Question: Here is my table: (removed and added rendered HTML at the bottom.)
'''
<table style="width: 100%; white-space: nowrap; overflow: hidden;">
<tbody><tr>
<th>
Department
</th>
<th>
Function
</th>
<th>
Process
</th>
<th style="max-width: 75px;">
Procedure
</th>
<th>
</th>
</tr>
<tr>
<td>Legal Process</td>
<td>Setup and Maintenance</td>
<td>New placement scrub</td>
<td>Review of newly placed accounts to determine if there is missing information or incorrect information before collection efforts are begun</td>
<td align="center"><a href="/MasterList/Details/1">Details</a></td>
</tr>
<tr>
<td>Legal Process</td>
<td>Setup and Maintenance</td>
<td>685 Queue/ Midland chargeoff balance issue</td>
<td>Review and correction of Midland accounts that where placed with differing charge off and current principal balances</td>
<td align="center"><a href="/MasterList/Details/2">Details</a></td>
</tr>
<tr>
<td>Legal Process</td>
<td>Lawsuit and Judgment Process</td>
<td>Skip Trace</td>
<td>Re-Serve Request CA</td>
<td align="center"><a href="/MasterList/Details/3">Details</a></td>
</tr>
<tr>
<td>Legal Process</td>
<td>Lawsuit and Judgment Process</td>
<td>Skip Trace</td>
<td>Re-serve Request ID</td>
<td align="center"><a href="/MasterList/Details/4">Details</a></td>
</tr>
<tr>
<td>Legal Process</td>
<td>Lawsuit and Judgment Process</td>
<td>Suit Referral</td>
<td>Barclays Suit Referral</td>
<td align="center"><a href="/MasterList/Details/5">Details</a></td>
</tr>
<tr>
<td>Legal Process</td>
<td>Lawsuit and Judgment Process</td>
<td>Suit Referral</td>
<td>Capital One CRS Procedure</td>
<td align="center"><a href="/MasterList/Details/6">Details</a></td>
</tr>
<tr>
<td>Litigation Support</td>
<td>Admin Mailroom &amp; Doc Production</td>
<td>Oregon ten day demand letter</td>
<td>Ten day demand letter is sent to the debtor</td>
<td align="center"><a href="/MasterList/Details/7">Details</a></td>
</tr>
<tr>
<td>Litigation Support</td>
<td>Admin Mailroom &amp; Doc Production</td>
<td>Oregon debtor exam</td>
<td>Debtor exam forwarded to court for issuing</td>
<td align="center"><a href="/MasterList/Details/8">Details</a></td>
</tr>
<tr>
<td>Litigation Support</td>
<td>Admin Mailroom &amp; Doc Production</td>
<td>Oregon debtor exam</td>
<td>Debtor exam returned from court and forwarded to the Process Server for service</td>
<td align="center"><a href="/MasterList/Details/9">Details</a></td>
</tr>
<tr>
<td>Litigation Support</td>
<td>Lawsuit and Judgment Process</td>
<td>Oregon subpoena </td>
<td>Subpoena forwarded to the Process Server for service</td>
<td align="center"><a href="/MasterList/Details/10">Details</a></td>
</tr>
<tr>
<td>Finance</td>
<td>H/R - Payroll</td>
<td>Benefits</td>
<td>Benefits Signup</td>
<td align="center"><a href="/MasterList/Details/11">Details</a></td>
</tr>
<tr>
<td>Finance</td>
<td>H/R - Payroll</td>
<td>Benefits</td>
<td>Benefits Summary</td>
<td align="center"><a href="/MasterList/Details/12">Details</a></td>
</tr>
<tr>
<td>Finance</td>
<td>H/R - Payroll</td>
<td>New Hire</td>
<td>Background Check</td>
<td align="center"><a href="/MasterList/Details/13">Details</a></td>
</tr>
<tr>
<td>Finance</td>
<td>H/R - Payroll</td>
<td>New Hire</td>
<td>ISI Orientation - Drug Test</td>
<td align="center"><a href="/MasterList/Details/14">Details</a></td>
</tr>
<tr>
<td>Finance</td>
<td>Processing</td>
<td>Client Remittances</td>
<td>Asset Acceptance Remit</td>
<td align="center"><a href="/MasterList/Details/15">Details</a></td>
</tr>
<tr>
<td>Finance</td>
<td>Processing</td>
<td>Client Remittances</td>
<td>End of Month Remits</td>
<td align="center"><a href="/MasterList/Details/16">Details</a></td>
</tr>
<tr>
<td>Finance</td>
<td>Processing</td>
<td>Cost Audits</td>
<td>Internal Cost Audits</td>
<td align="center"><a href="/MasterList/Details/17">Details</a></td>
</tr>
<tr>
<td>Finance</td>
<td>Processing</td>
<td>Cost Audits</td>
<td>Weekly Cost Duplicates</td>
<td align="center"><a href="/MasterList/Details/18">Details</a></td>
</tr>
</tbody></table>
'''
Currently it isn't wrapping the text so the table looks nice and clean. However I have some REALLY long Procedures names and so the table is pushed off the page.
What I want to happen is: if the name is longer than the width of the cell it hides the text.
I really only want the procedure to have width constrains.

I have added no additional CSS to this project outside of what is included in the asp.net MVC4 starter template.
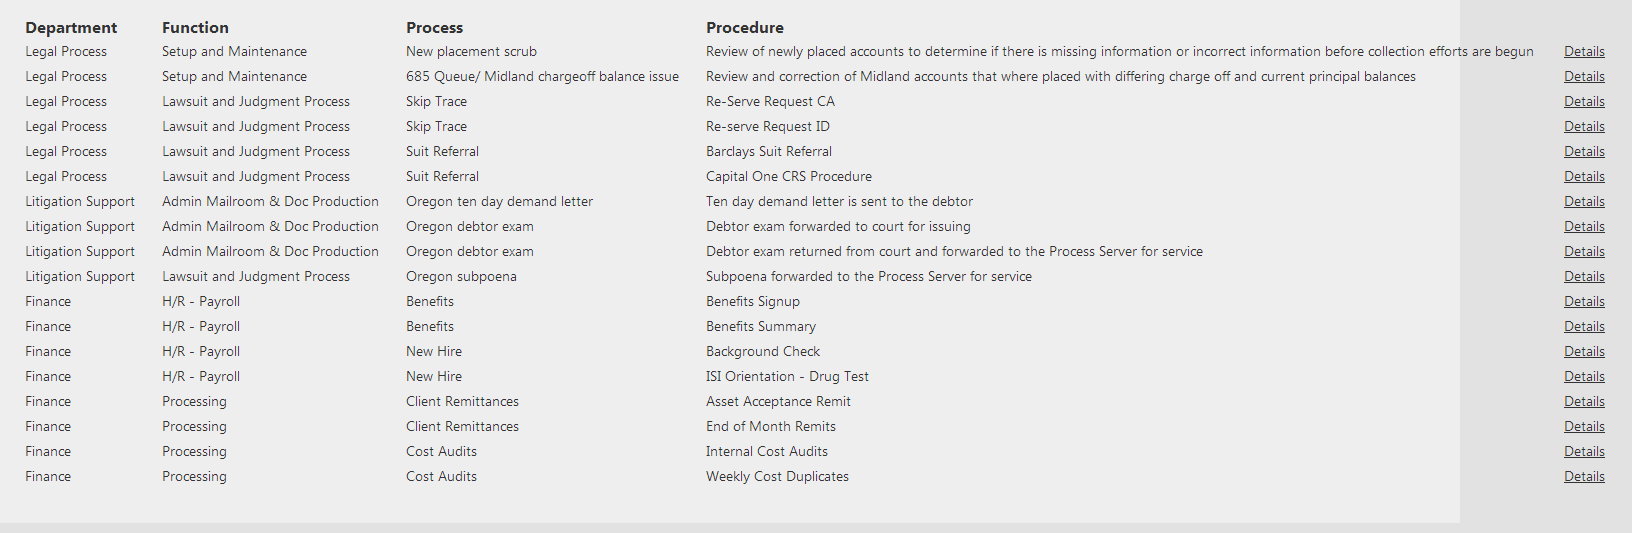
Answer: If you can add a class to each "procedure" column (and the header, as well), like so:
'''
<tr>
<td>Litigation Support</td>
<td>Admin Mailroom &amp; Doc Production</td>
<td>Oregon debtor exam</td>
<td class="proc">Debtor exam forwarded to court for issuing</td>
<td align="center"><a href="/MasterList/Details/8">Details</a></td>
</tr>
'''
you can reign the text in like so:
'''
.proc {
overflow: hidden;
text-overflow: ellipsis;
max-width: 150px;
}
'''
'''
.proc {
overflow: hidden;
text-overflow: ellipsis;
max-width: 150px;
}
'''
'''
<table style="width: 100%; white-space: nowrap; overflow: hidden;">
<tbody>
<tr>
<th>
Department
</th>
<th>
Function
</th>
<th>
Process
</th>
<th class="proc">
Procedure
</th>
<th>
</th>
</tr>
<tr>
<td>Legal Process</td>
<td>Setup and Maintenance</td>
<td>New placement scrub</td>
<td class="proc">Review of newly placed accounts to determine if there is missing information or incorrect information before collection efforts are begun</td>
<td align="center"><a href="/MasterList/Details/1">Details</a></td>
</tr>
<tr>
<td>Legal Process</td>
<td>Setup and Maintenance</td>
<td>685 Queue/ Midland chargeoff balance issue</td>
<td class="proc">Review and correction of Midland accounts that where placed with differing charge off and current principal balances</td>
<td align="center"><a href="/MasterList/Details/2">Details</a></td>
</tr>
<tr>
<td>Legal Process</td>
<td>Lawsuit and Judgment Process</td>
<td>Skip Trace</td>
<td class="proc">Re-Serve Request CA</td>
<td align="center"><a href="/MasterList/Details/3">Details</a></td>
</tr>
<tr>
<td>Legal Process</td>
<td>Lawsuit and Judgment Process</td>
<td>Skip Trace</td>
<td class="proc">Re-serve Request ID</td>
<td align="center"><a href="/MasterList/Details/4">Details</a></td>
</tr>
<tr>
<td>Legal Process</td>
<td>Lawsuit and Judgment Process</td>
<td>Suit Referral</td>
<td class="proc">Barclays Suit Referral</td>
<td align="center"><a href="/MasterList/Details/5">Details</a></td>
</tr>
<tr>
<td>Legal Process</td>
<td>Lawsuit and Judgment Process</td>
<td>Suit Referral</td>
<td class="proc">Capital One CRS Procedure</td>
<td align="center"><a href="/MasterList/Details/6">Details</a></td>
</tr>
</tbody>
</table>
'''